Field crop: maize
Growth stage: 1
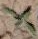
Species: atriplex